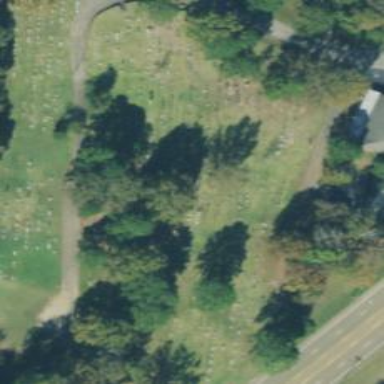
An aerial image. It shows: Cemetery.